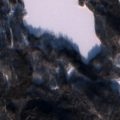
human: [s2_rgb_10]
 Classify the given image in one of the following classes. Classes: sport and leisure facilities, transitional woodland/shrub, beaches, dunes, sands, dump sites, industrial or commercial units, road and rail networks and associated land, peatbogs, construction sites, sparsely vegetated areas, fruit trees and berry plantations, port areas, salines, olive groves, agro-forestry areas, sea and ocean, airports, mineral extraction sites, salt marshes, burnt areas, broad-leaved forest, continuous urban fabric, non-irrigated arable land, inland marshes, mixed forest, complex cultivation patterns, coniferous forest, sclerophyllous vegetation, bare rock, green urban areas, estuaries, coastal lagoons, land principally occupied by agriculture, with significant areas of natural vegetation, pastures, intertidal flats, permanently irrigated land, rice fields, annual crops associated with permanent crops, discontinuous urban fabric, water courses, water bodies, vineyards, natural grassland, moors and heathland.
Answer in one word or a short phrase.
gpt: coniferous forest, mixed forest, water bodies